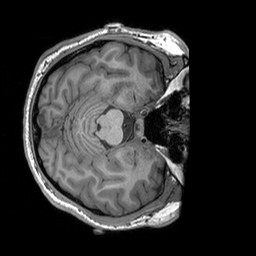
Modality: T1w
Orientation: axial
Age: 21
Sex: male
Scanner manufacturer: siemens
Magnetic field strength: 3 T
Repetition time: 2.3 s
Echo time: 0.00303 s